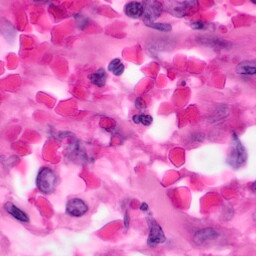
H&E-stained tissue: Pancreatic